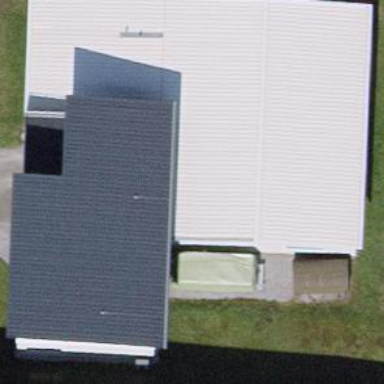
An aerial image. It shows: Commercial building.